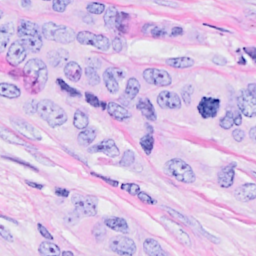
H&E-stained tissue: Breast